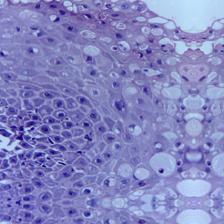
Diagnosis: Normal